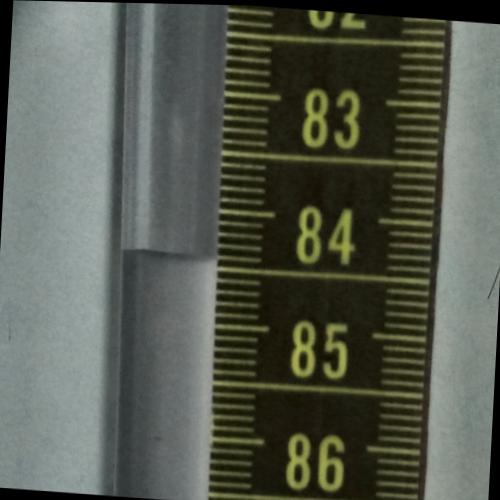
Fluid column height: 84.4 cm